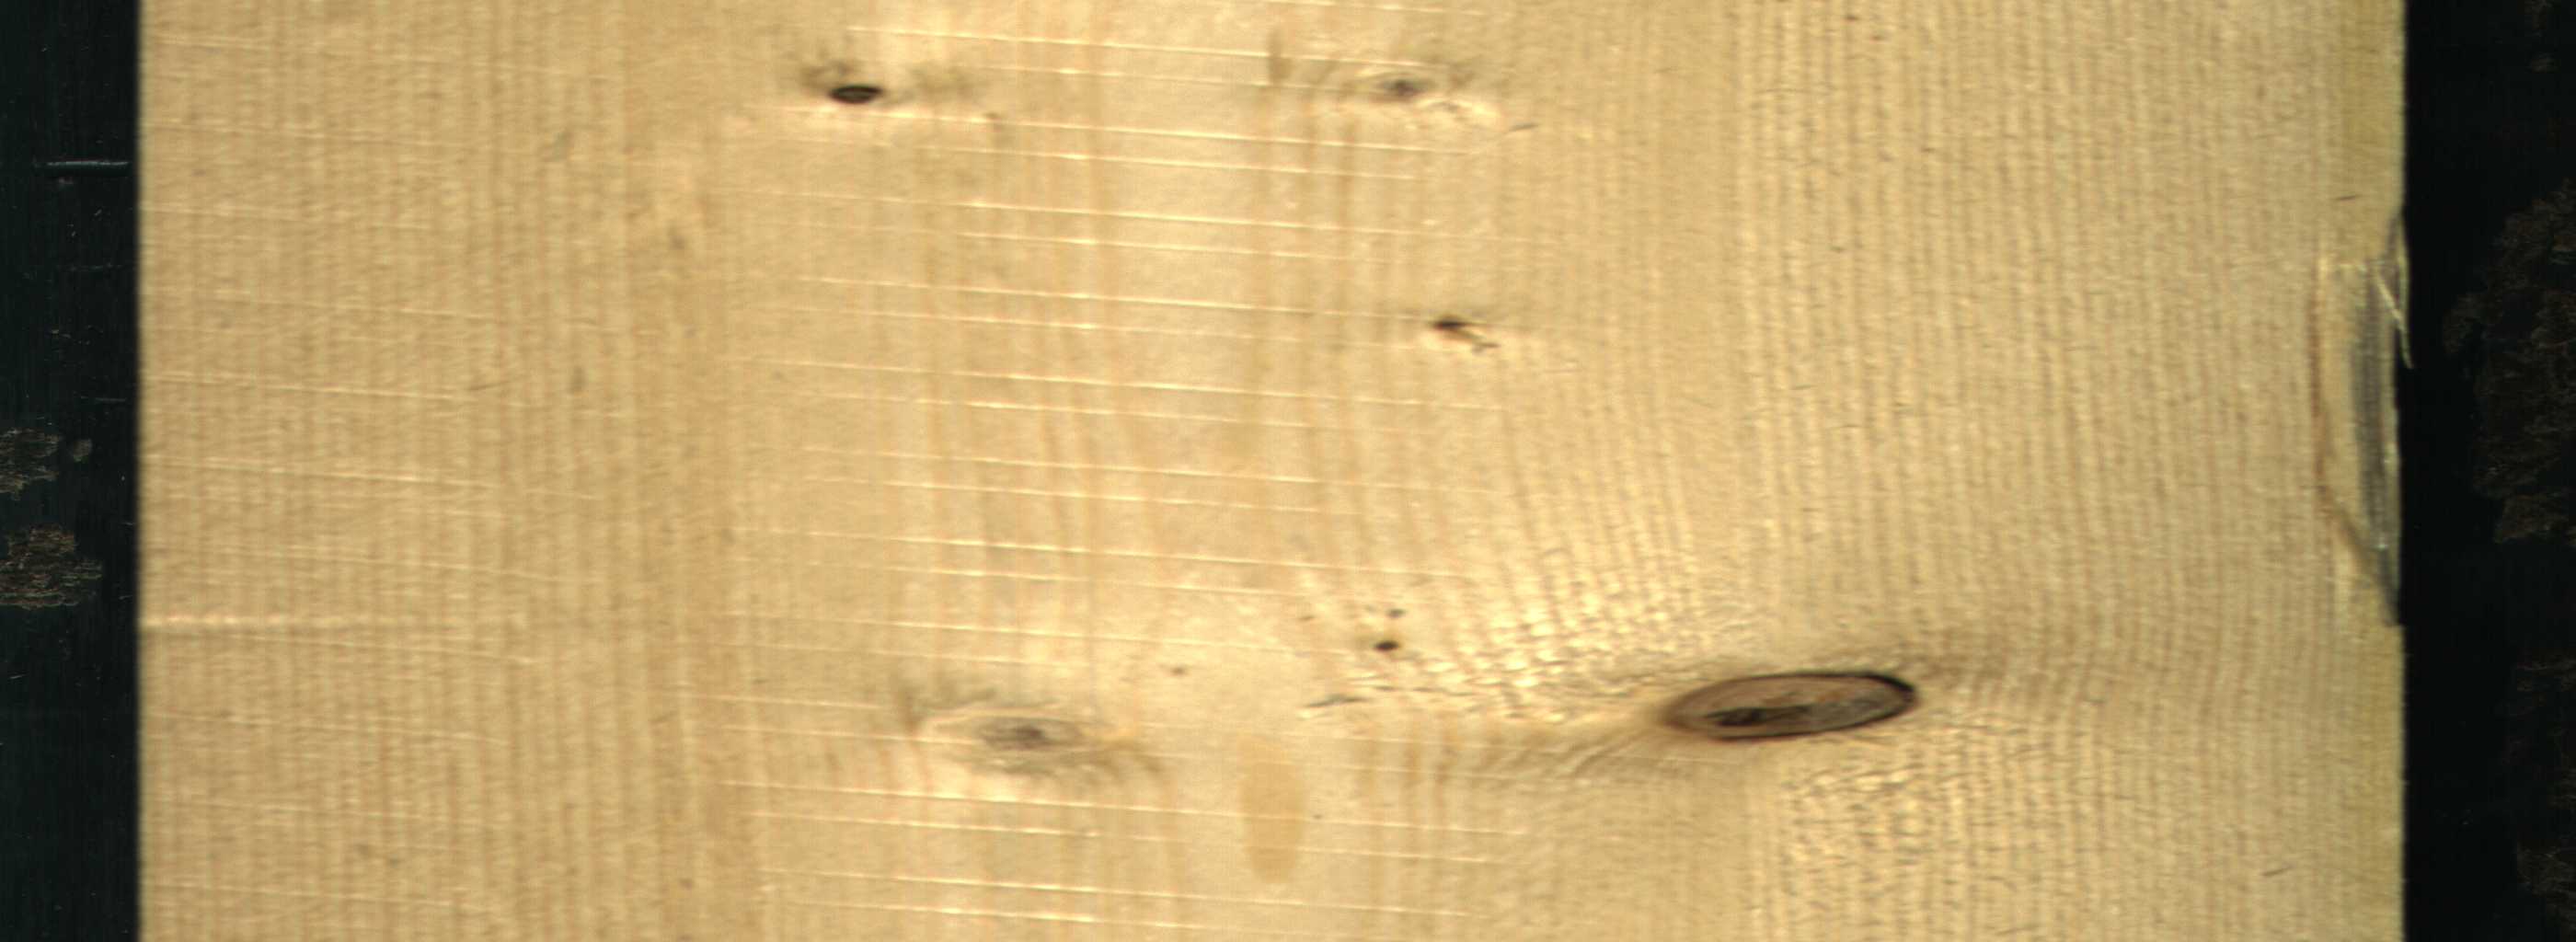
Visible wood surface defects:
Dead_Knot
Dead_Knot
Dead_Knot
Dead_Knot
Live_Knot